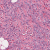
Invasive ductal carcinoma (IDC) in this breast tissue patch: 1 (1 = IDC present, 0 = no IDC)